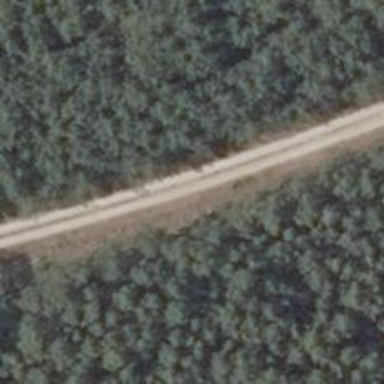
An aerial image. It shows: Gravel track with Grade 3 quality.